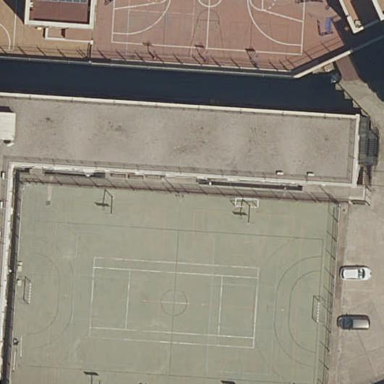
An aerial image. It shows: School.